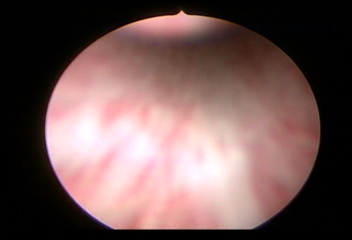
Modality: WLC
Class: Normal mucosa
Bladder cancer association: No